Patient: sex M, age 33
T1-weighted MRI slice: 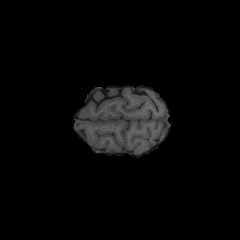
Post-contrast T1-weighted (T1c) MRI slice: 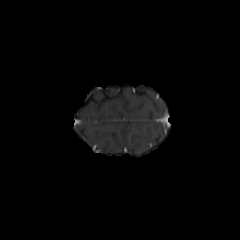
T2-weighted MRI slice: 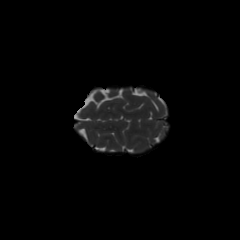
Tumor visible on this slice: no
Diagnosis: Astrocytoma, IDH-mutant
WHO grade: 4